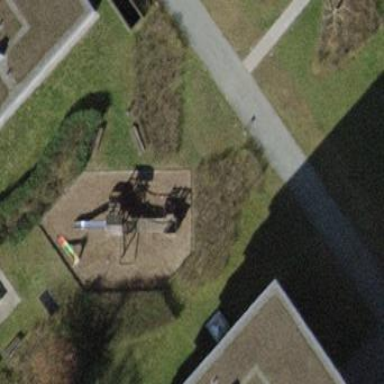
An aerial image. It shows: Playground area for leisure activities on the land.